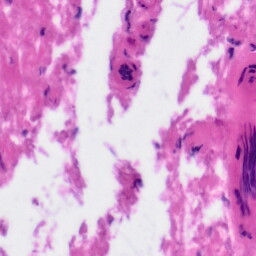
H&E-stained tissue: Tonsil